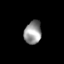
Tissue: skin
Cell type: Epithelial cells
Senescence score: 0.2043
Nuclear area (px): 390
Mean DAPI intensity: 147.559